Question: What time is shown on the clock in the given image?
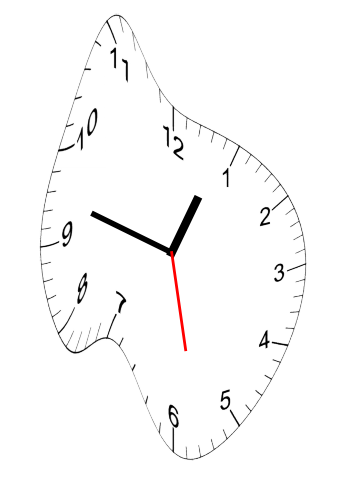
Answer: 12:47:28